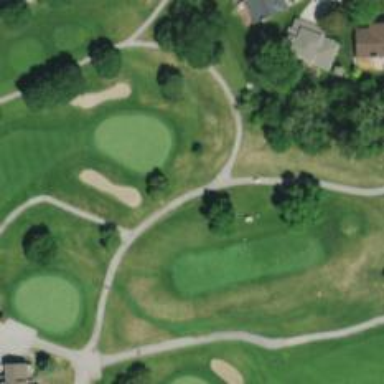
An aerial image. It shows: Well-maintained grade1 path designed for golf carts.